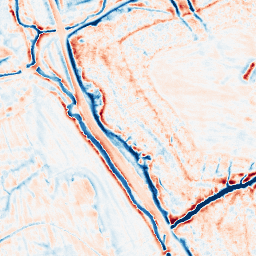
Category: edge_preserving
Decomposition family: bilateral
Decomposition parameters: d: 15
sigma_color: 150
sigma_space: 100
Upsampling method: regularized
Upsampling parameters: scale: 4
lambda_reg: 0.001
Upsampling scale: 4